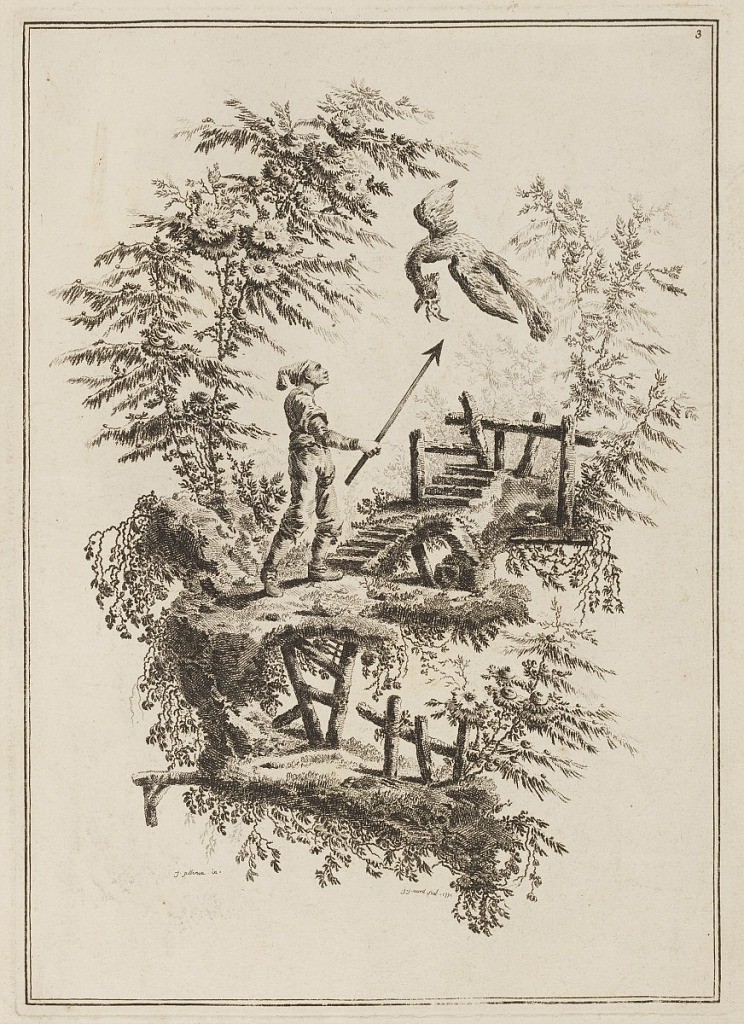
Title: Plate 3, "Suite de douze Pêcheurs et Chasseurs"
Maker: Jean-Baptiste Pillement, French, 1728–1808
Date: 1771
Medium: Etching on paper
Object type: Print
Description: Decorative landscape with Chinese figure holding spear with arrow point and pursuing fantastic bird. Two framing lines. Right top corner: "3"; bottom of the design: "J pillement in."; "j. j. avril.sculp.1771."